Question: I am trying to integrate Google Place API into my application which I have successfully done it. However, I am not so sure why there is a repeated listing credit at the bottom left of the map.
My code to place those google place markers is as follows. To help you guys better understand the problem, a screen shot have been provided after the code snippet.
'''
var request = {
location: latlng,
radius: '500',
types['bank','cafe','bus_station','gym','beauty_salon','convenience_store','health','school','store',
'gym','hair_care','school','police','pet_store','parking','pharmacy','dentist','church','bus_stop']
};
service = new google.maps.places.PlacesService(map);
service.nearbySearch(request, callback);
'''

I am pretty sure that the culprit is the above code snippet. Help is appreciated.
Thank you in advance.
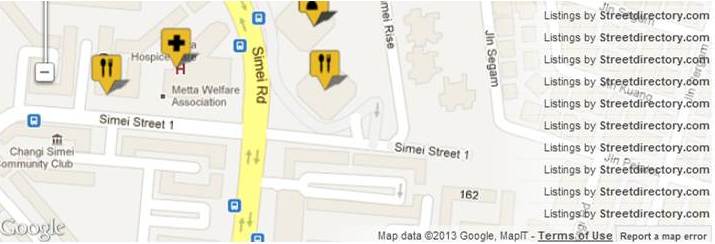
Answer: Google Map Api have not meant the following snippet to be in a for loop.
'''
service = new google.maps.places.PlacesService(map);
service.nearbySearch(request, callback);
'''
When called for multiple times, you will get a repeated credit line on the map.